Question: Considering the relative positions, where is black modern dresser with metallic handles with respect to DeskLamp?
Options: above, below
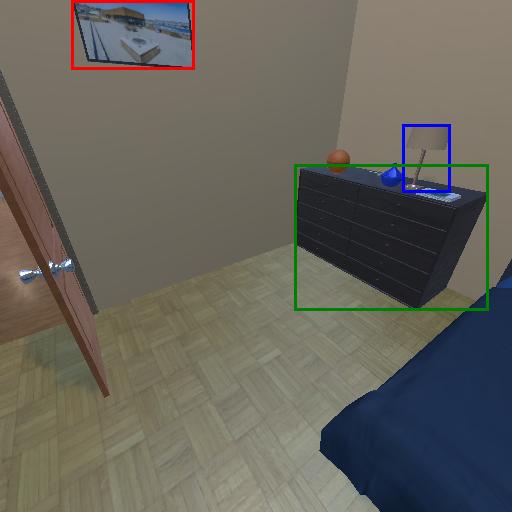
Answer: above